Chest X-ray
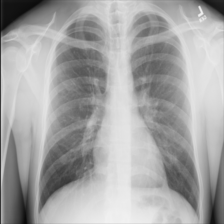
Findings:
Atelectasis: negative
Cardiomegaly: negative
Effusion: negative
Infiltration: negative
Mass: negative
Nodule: negative
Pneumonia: negative
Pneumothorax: negative
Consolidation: negative
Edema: negative
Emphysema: negative
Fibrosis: negative
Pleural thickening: negative
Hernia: negative